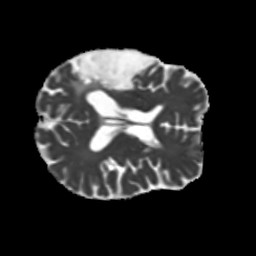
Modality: MD
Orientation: axial
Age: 66
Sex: male
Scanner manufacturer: siemens
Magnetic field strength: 3 T
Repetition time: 5.25 s
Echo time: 0.08 s